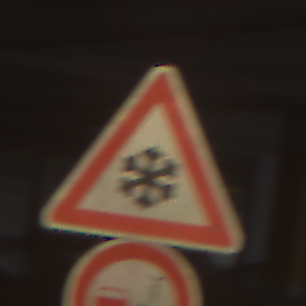
Verkehrszeichen: SchneeOderEisglaette
Zusatzzeichen unten: VerbotUeberholenEinspurigeFahrzeuge
Umgebung: Indoor, Special
Tageszeit: NotSpecified
Wetter: NotSpecified
Licht: Artificial
Jahreszeit: NotSpecified
Kontrast: HighContrast